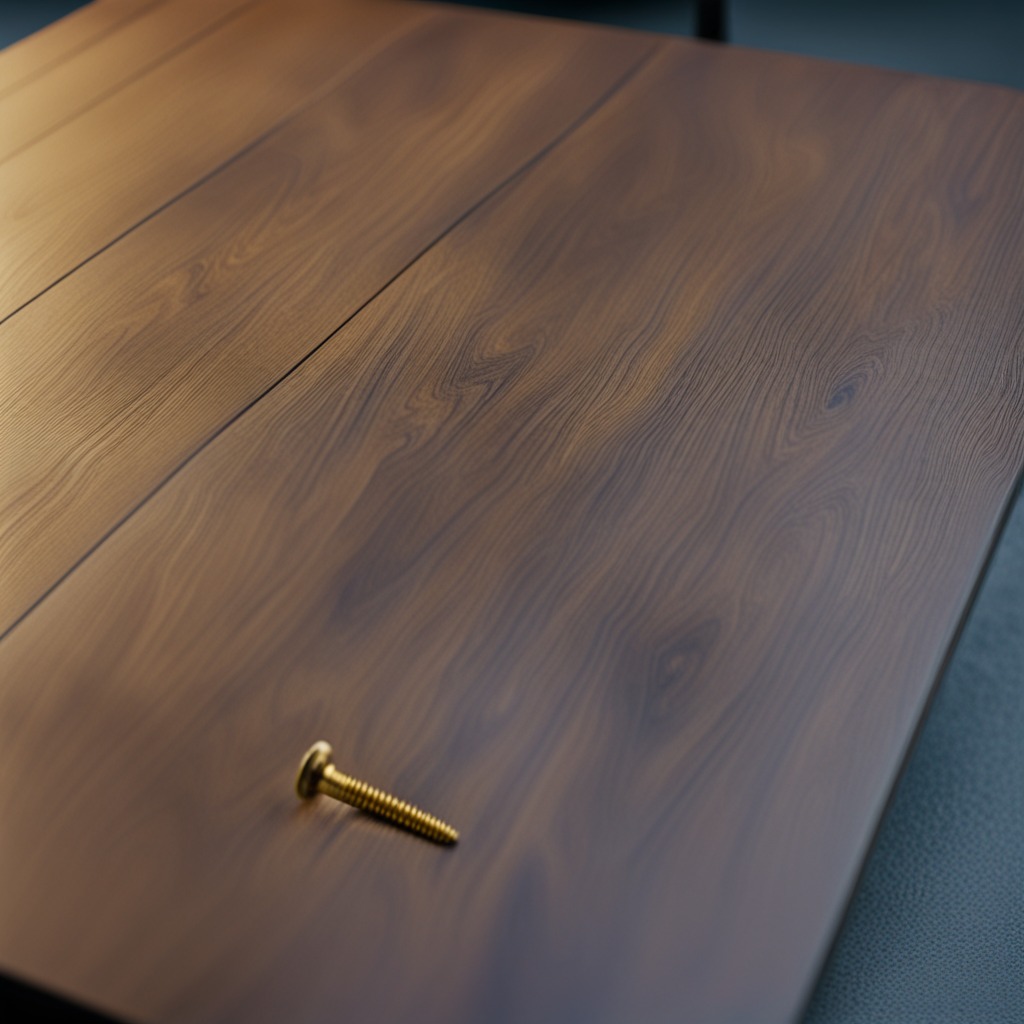
A metal screw is lying on the old table.